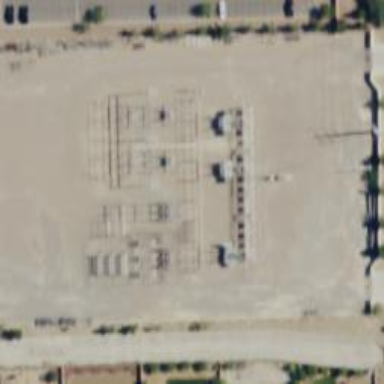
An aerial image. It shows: Switch used for power control.